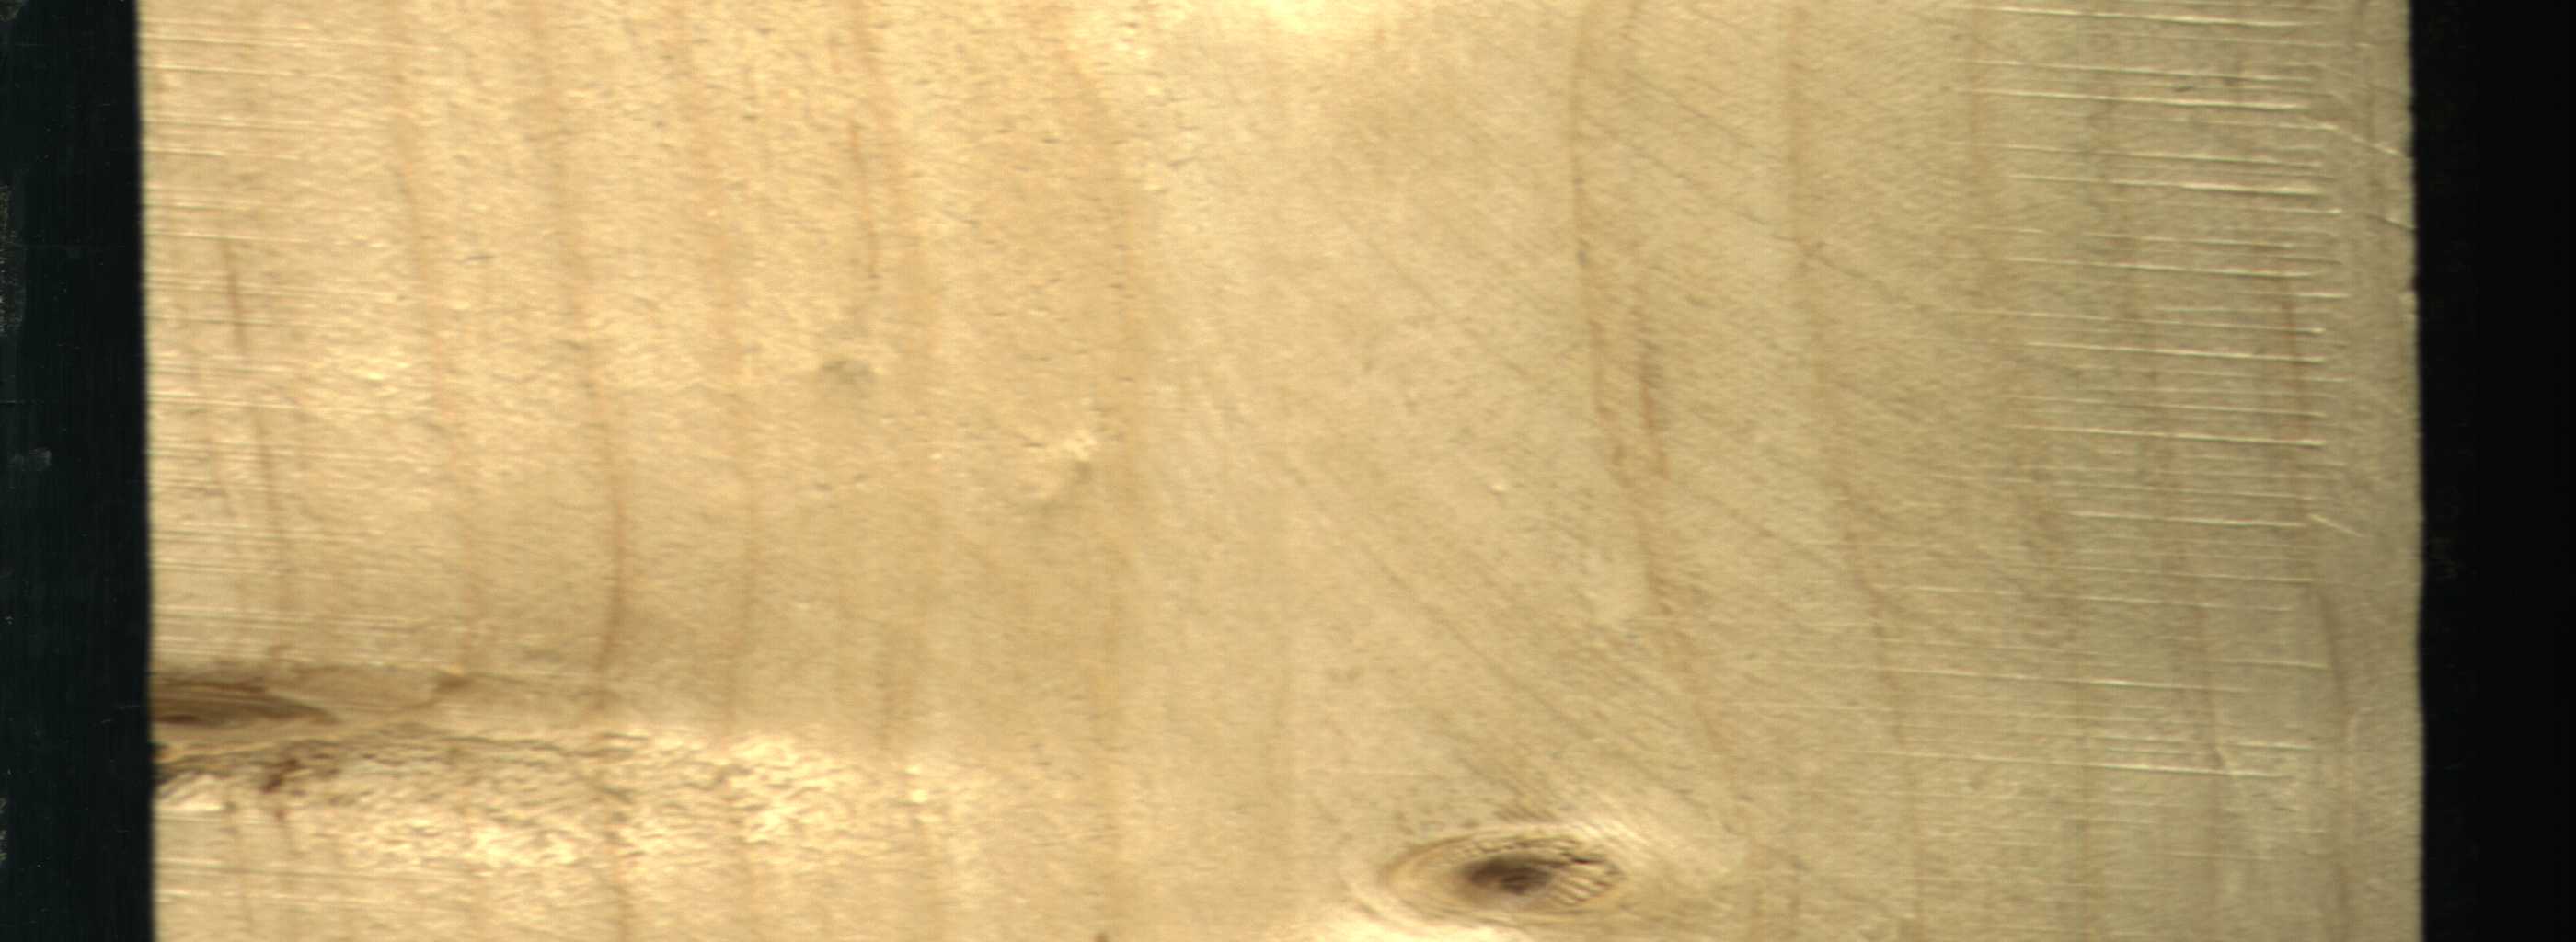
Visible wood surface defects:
Live_Knot
Live_Knot